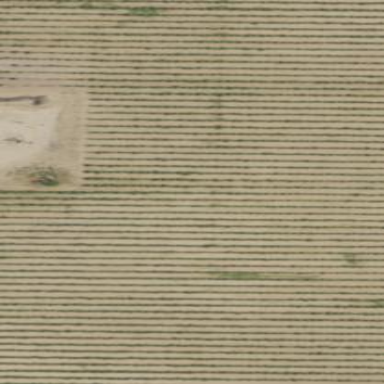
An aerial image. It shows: Beautiful vineyard in the countryside.